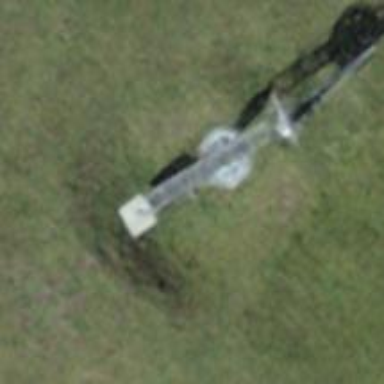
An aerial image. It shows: Pylon for aerialway.